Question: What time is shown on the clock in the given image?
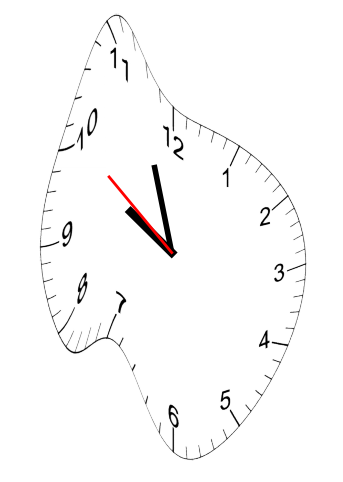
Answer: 09:56:51